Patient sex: F
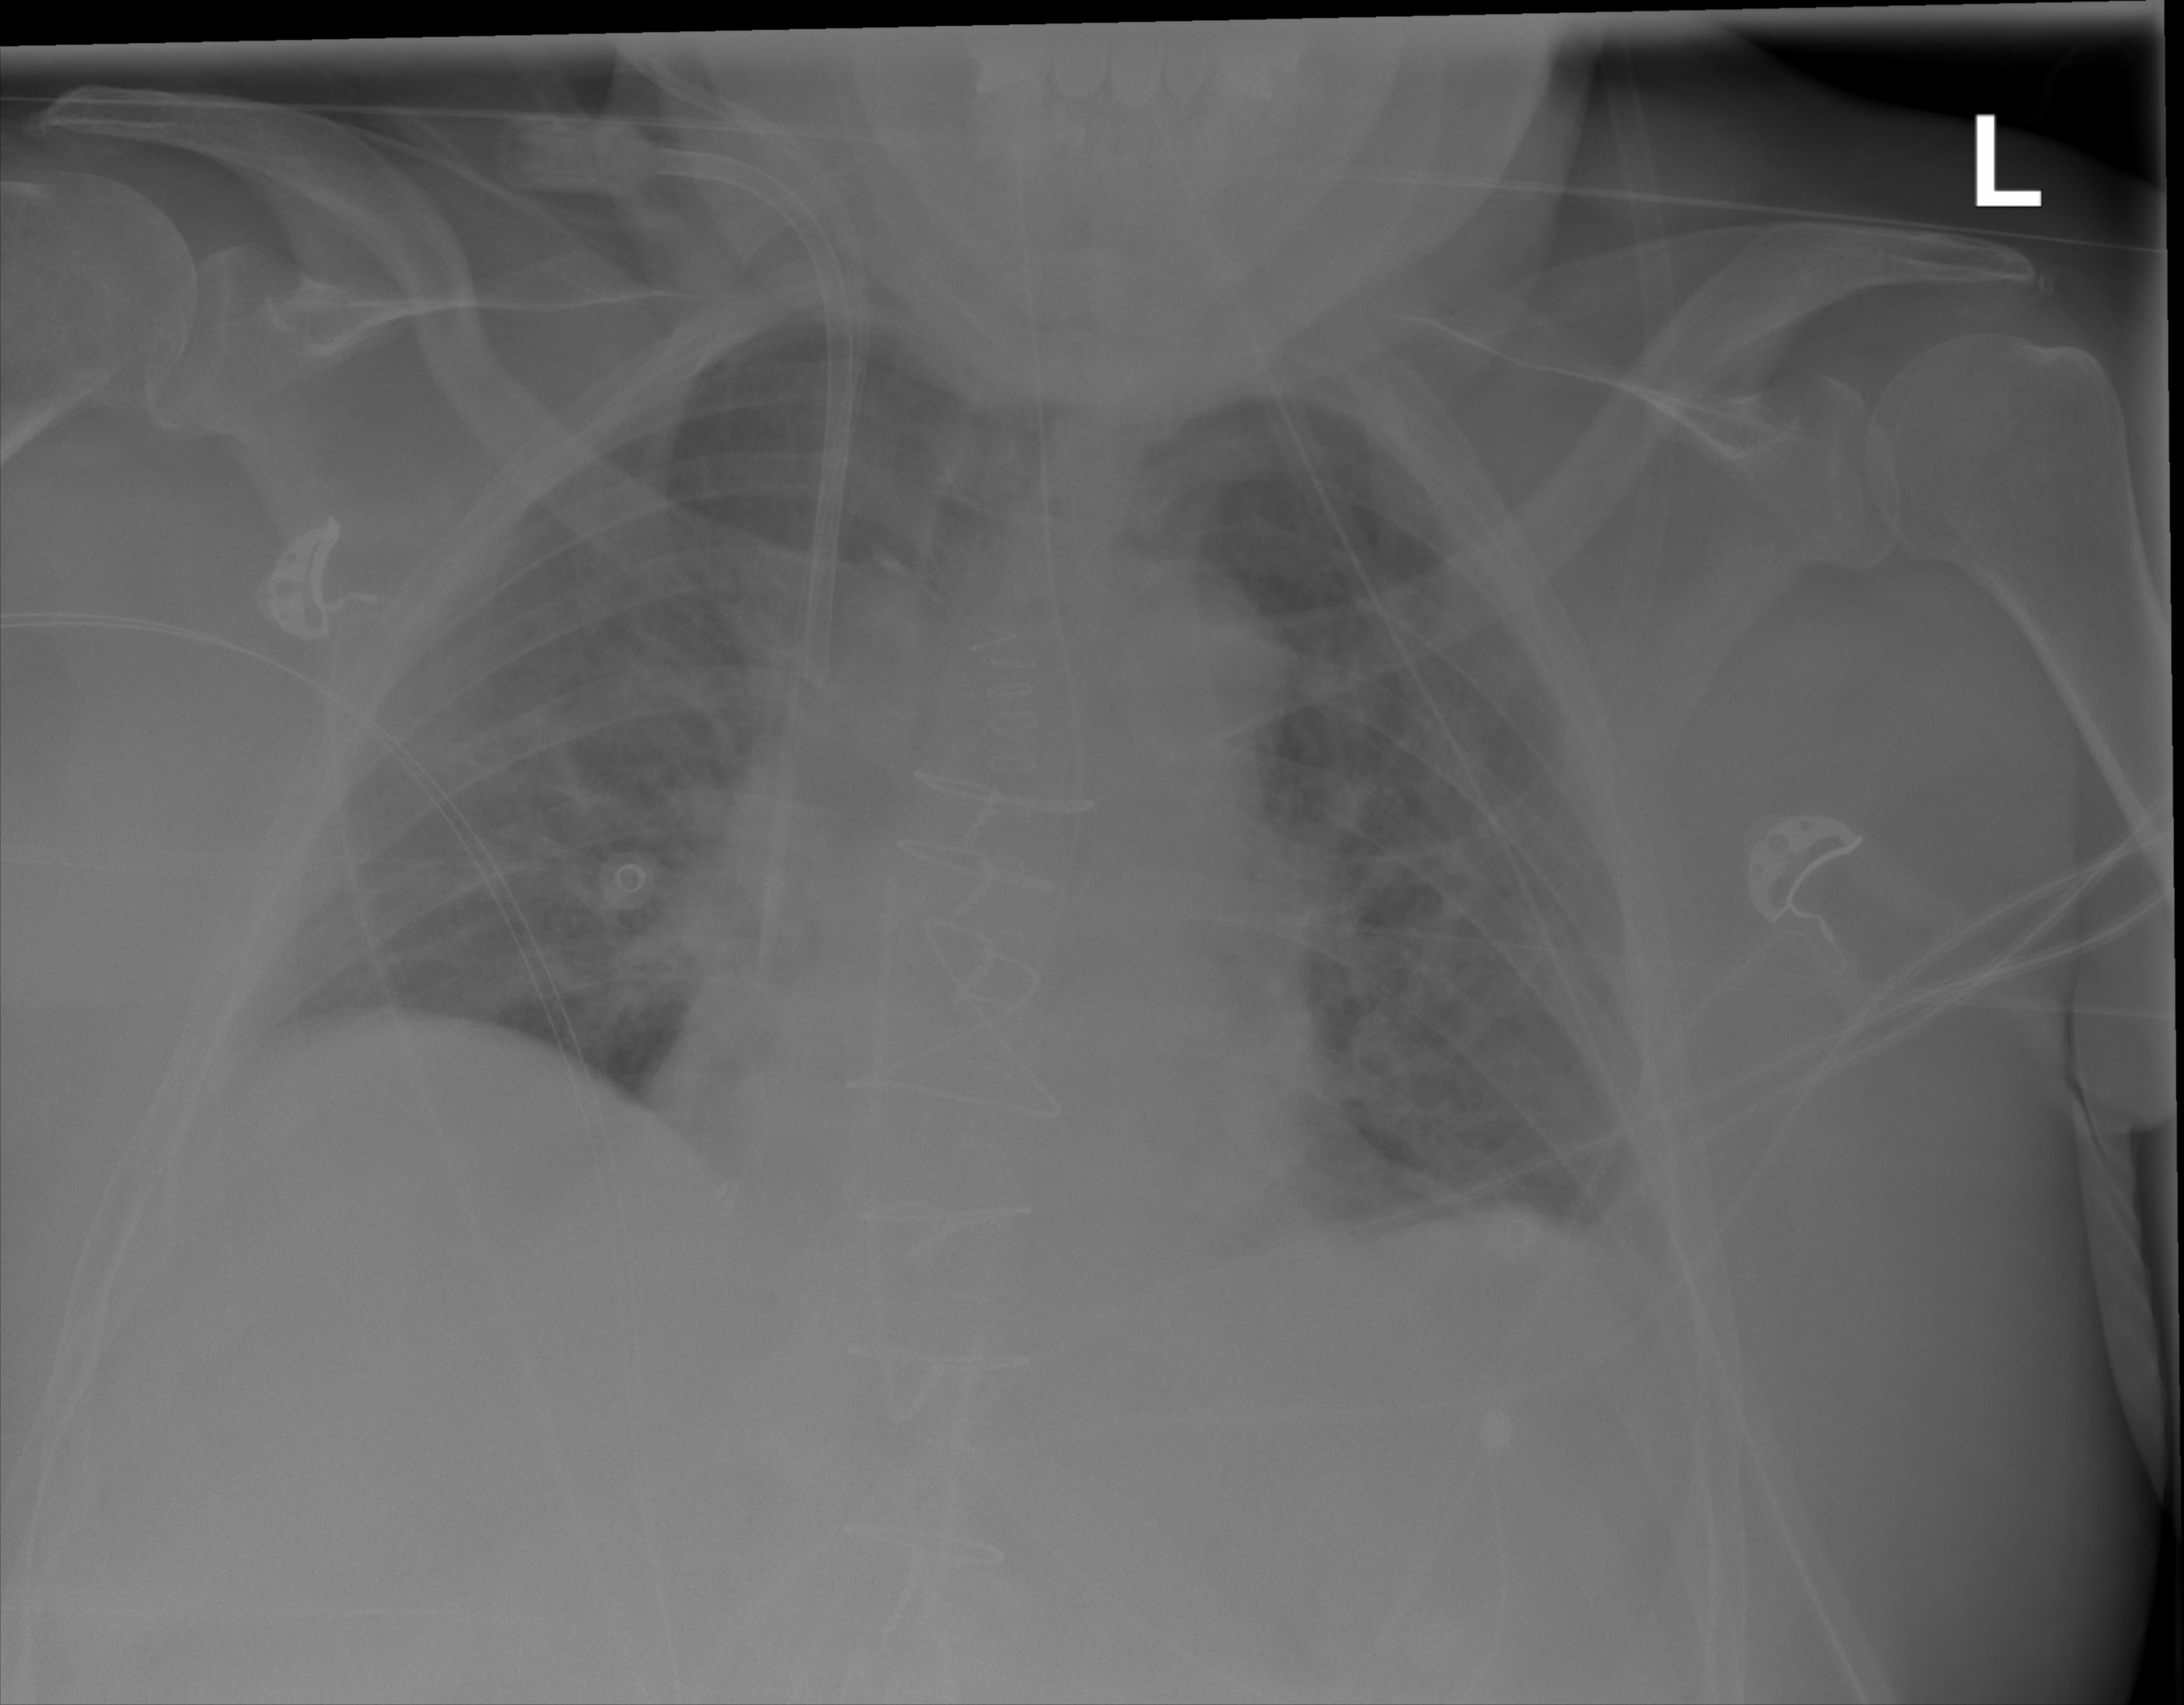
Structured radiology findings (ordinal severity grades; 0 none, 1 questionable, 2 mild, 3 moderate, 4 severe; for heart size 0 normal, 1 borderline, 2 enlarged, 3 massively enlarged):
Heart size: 0
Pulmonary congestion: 2
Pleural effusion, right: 0
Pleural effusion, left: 0
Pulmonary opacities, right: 0
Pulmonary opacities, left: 0
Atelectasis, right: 0
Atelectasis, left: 0